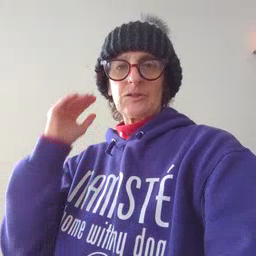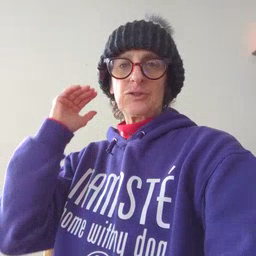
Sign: child